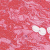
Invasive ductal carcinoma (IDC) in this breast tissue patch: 0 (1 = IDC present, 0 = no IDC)